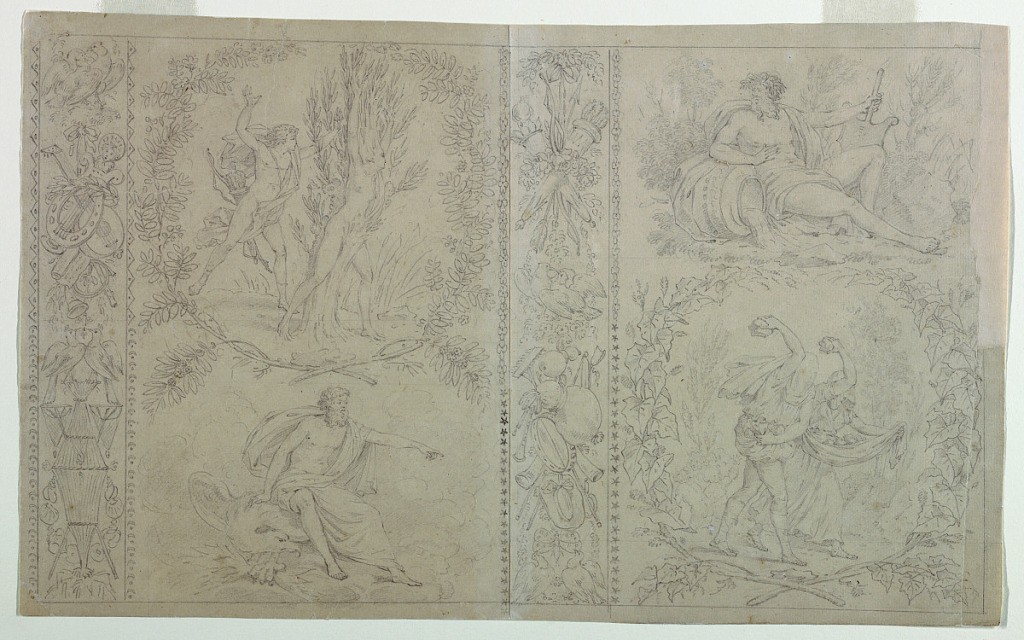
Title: Cartoon for cotton printing: Les Quatre Élements
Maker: B. M. Lebert, 1759–1836
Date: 1810–1820
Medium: Graphite on cream-colored paper, mounted
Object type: Drawing
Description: The design is composed of four vignettes separated by wreaths, showing: upper left, Apollo and Daphne (personifying Ai); lower left, Jupiter and an eagle (personifying Fire); upper right, a river god (personifying Water); lower right, Deucalion and Pyrrha (personifying Earth). Vertical strips separate the scenes in pairs, and include trophies symbolizing the elements. Wreaths encircle the vignettes showing Air and Earth.